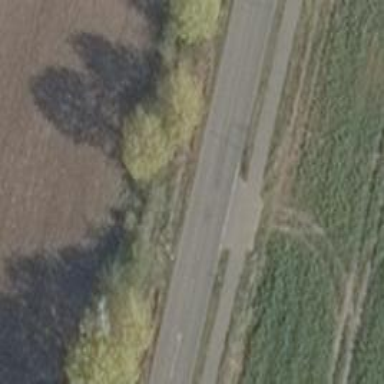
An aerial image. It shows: Track road with grade4 tracktype.